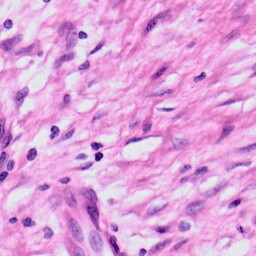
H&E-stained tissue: Skin